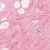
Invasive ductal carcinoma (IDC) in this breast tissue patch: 0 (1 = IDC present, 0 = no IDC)